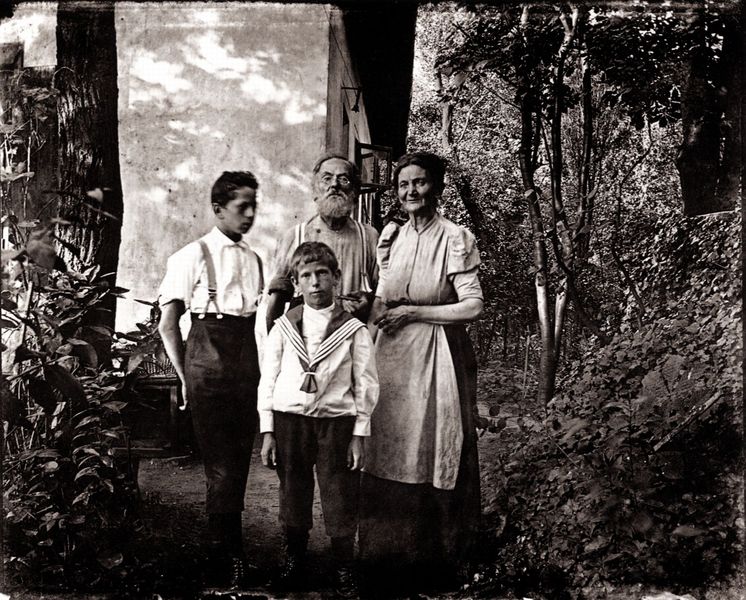
Titel: Heinrich Zilles Eltern und ihre Enkel, Hans und Walter
Künstler: Heinrich Zille
Schlagwörter: baum, blätter, himmel, mann, schatten, weiß, wolken, bäume, menschen, äste, frau, grau, schwarz, blick, dame, haus, park, wiese, rock, alt, bart, hemd, hose, arm, bluse, kragen, bild, porträt, baumstamm, natur, stamm, strauch, busch, büsche, gebüsch, sträucher, boden, land, realismus, familie, mutter, vater, pflanzen, wald, bauern, kinder, garten, schürze, zwei, schuhe, jungen, knaben, seemann, junge, foto, fotografie, knabe, draußen, lichtung, schwarz weiss, militär, uniform, brille, matrose, matrosenanzug, photo, verschwommen, bauernhaus, urwald, hosenträger, oma, erinnerung, armut, kräuter, fotographie, opa, sohn, söhne, bruder, jahrhundert, fotografir, sträuche, famile, sander, familienfoto, waise, matrosenkragen, hosenträge, matrosenuniform, seemannsuniform, großeltern, 1945, vor haus, hosenbträger, matrosenjacke